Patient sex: F
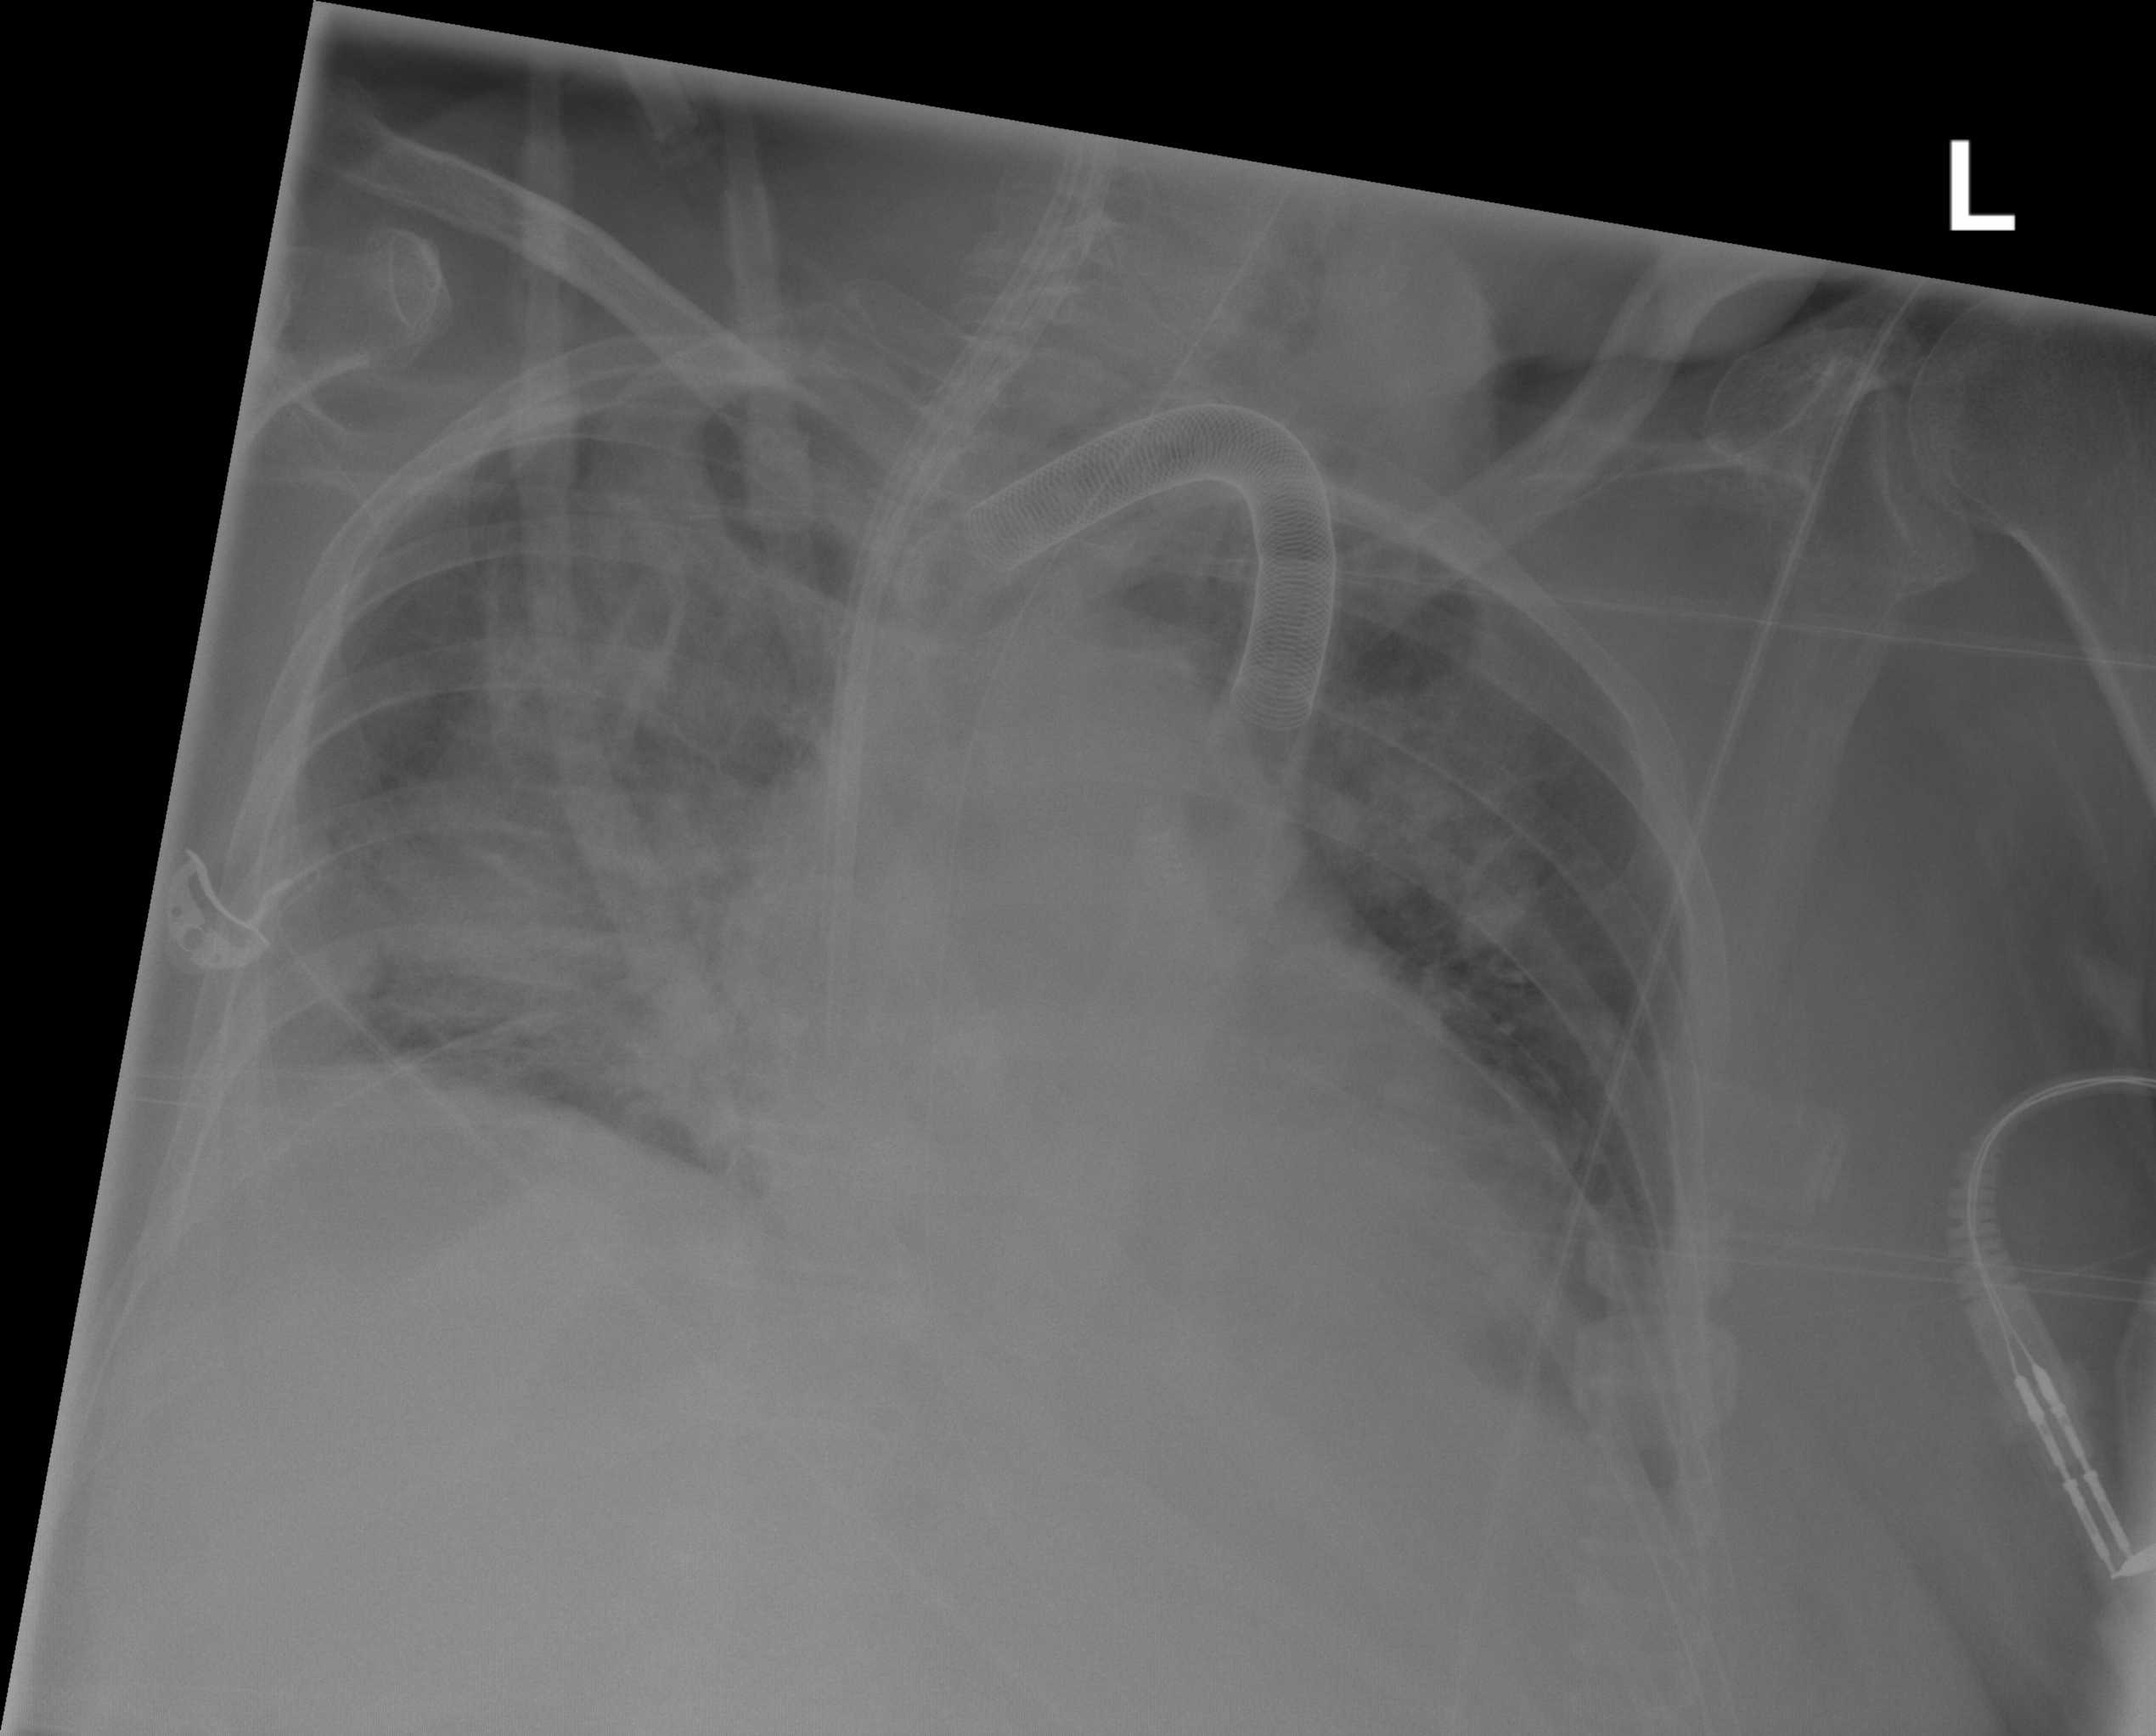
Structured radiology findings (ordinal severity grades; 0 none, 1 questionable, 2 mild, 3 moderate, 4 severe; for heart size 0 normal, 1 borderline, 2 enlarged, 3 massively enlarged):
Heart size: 2
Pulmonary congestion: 2
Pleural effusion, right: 2
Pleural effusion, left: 1
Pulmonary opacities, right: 2
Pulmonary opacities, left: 2
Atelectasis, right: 2
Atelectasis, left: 1